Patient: sex M, age 60
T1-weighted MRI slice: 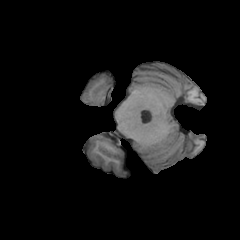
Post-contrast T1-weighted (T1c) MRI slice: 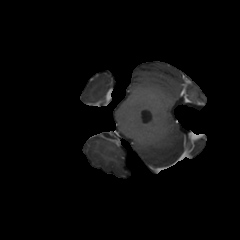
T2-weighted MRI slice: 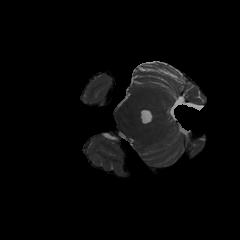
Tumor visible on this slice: no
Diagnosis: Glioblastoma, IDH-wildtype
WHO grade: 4